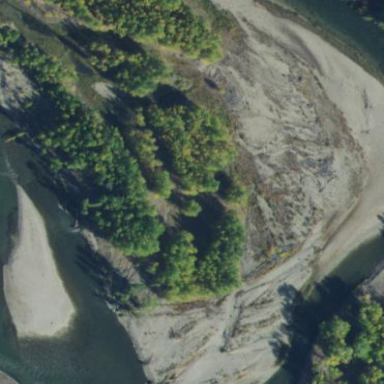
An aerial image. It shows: Natural area covered with sand.